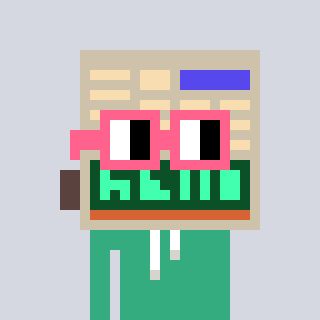
a pixel art character with square pink glasses, a calculator-shaped head and a teal-colored body on a cool background